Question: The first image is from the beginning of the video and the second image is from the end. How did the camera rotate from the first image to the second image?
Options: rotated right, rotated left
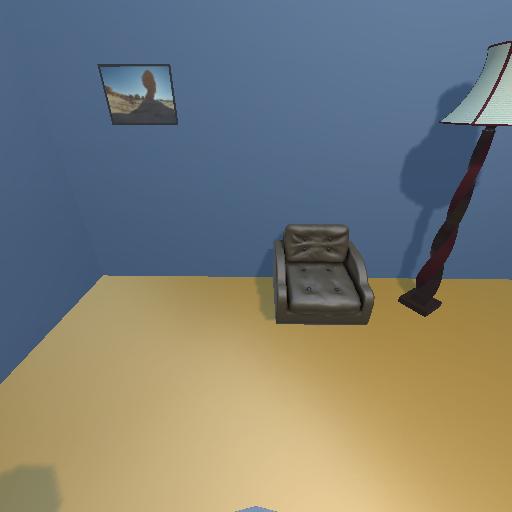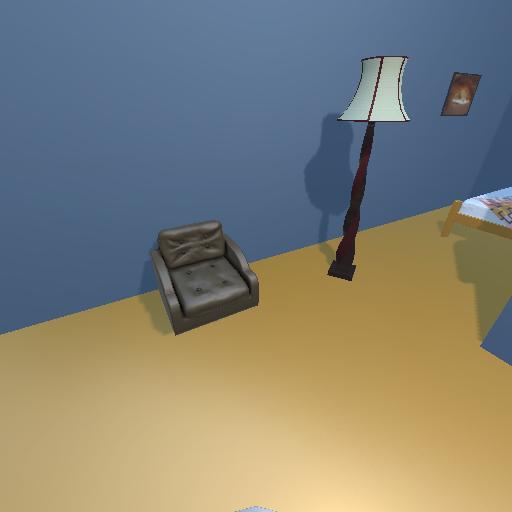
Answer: rotated right